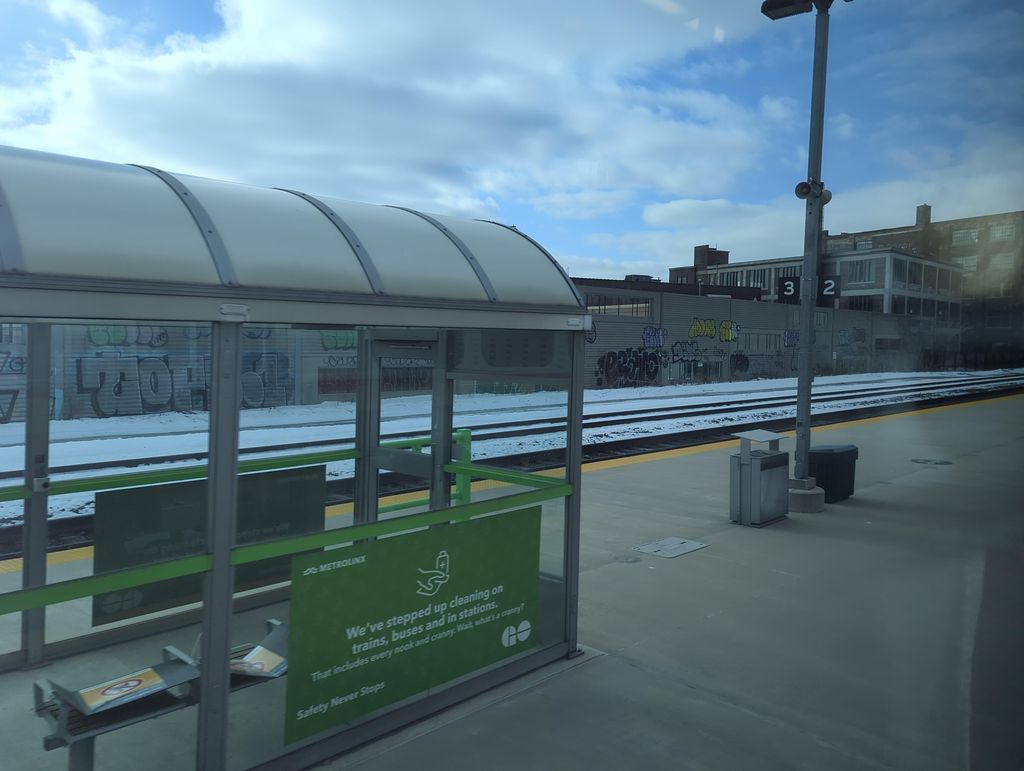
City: toronto